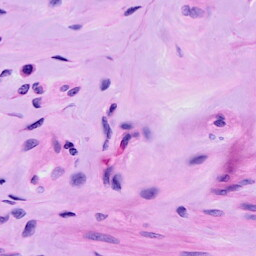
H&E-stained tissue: Ovarian